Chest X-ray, PA view. Patient: 48 years old, sex F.
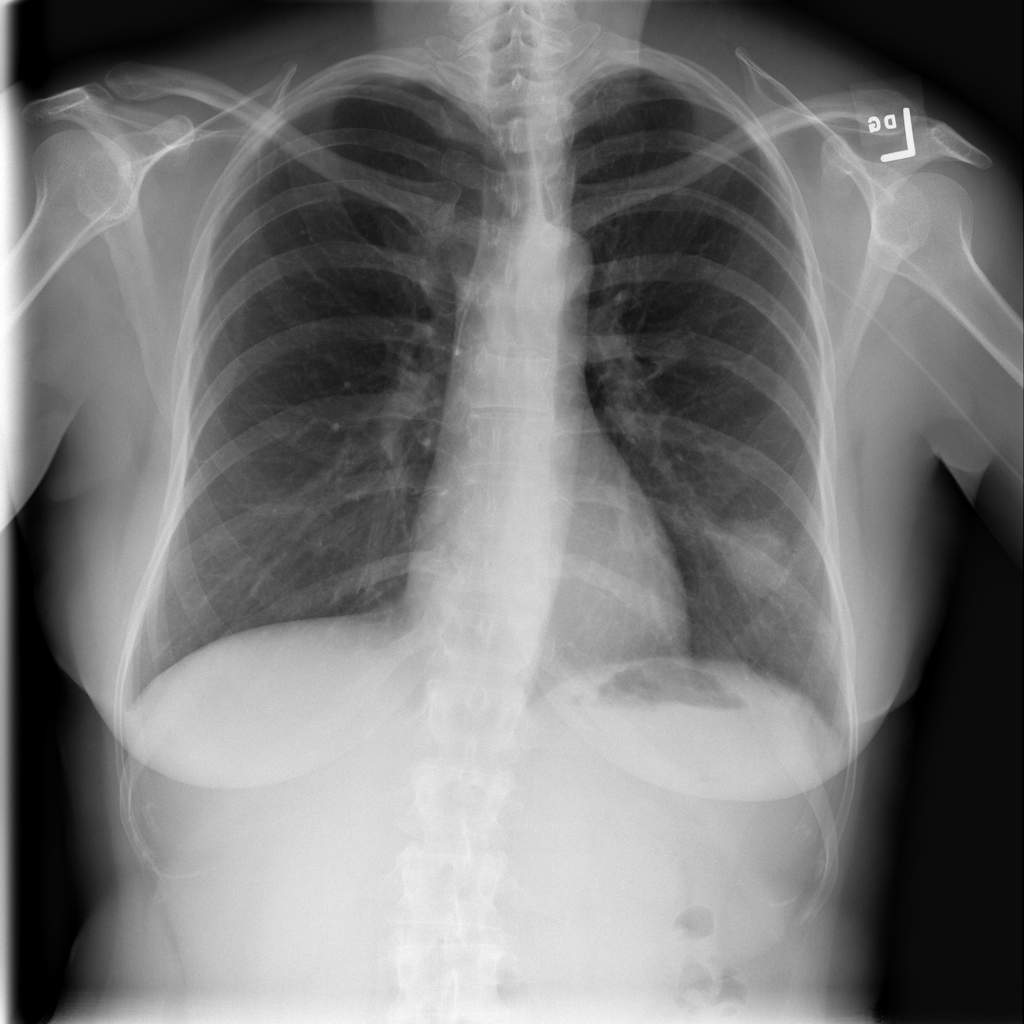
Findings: Mass